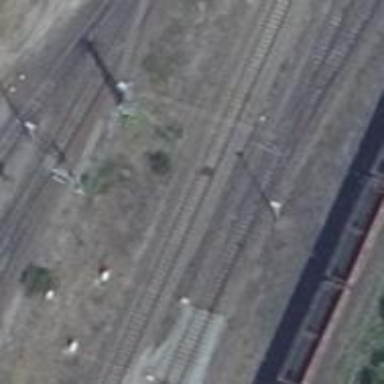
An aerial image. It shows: Railway switch.